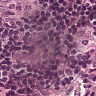
Metastatic tissue present: no